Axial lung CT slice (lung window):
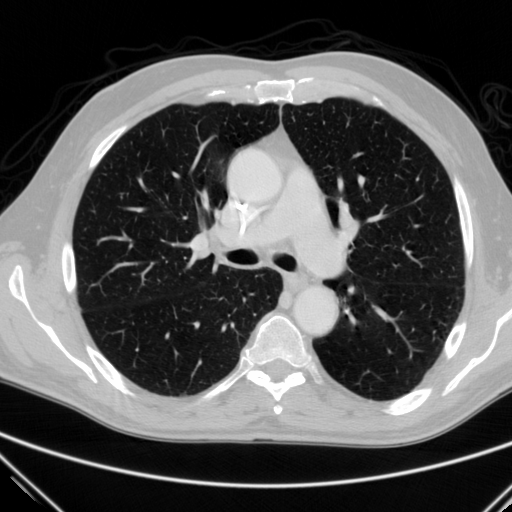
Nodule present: no